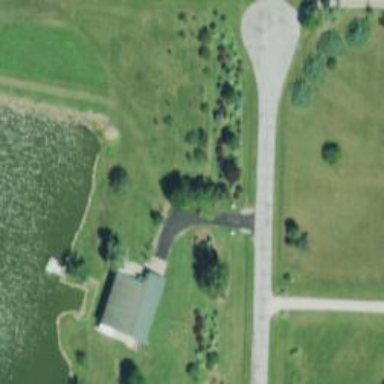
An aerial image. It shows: Driveway leading to service road.